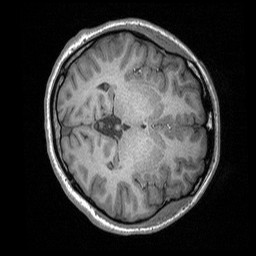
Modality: T1w
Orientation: axial
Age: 22
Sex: female
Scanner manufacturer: siemens
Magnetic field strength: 3 T
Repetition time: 1.64 s
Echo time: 0.00234 s